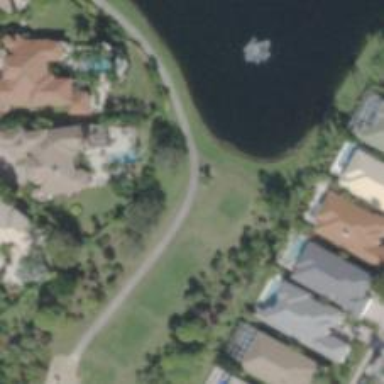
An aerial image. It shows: Path designated for golf carts.